Question: I want to download the Android SDK API 20 through the SDK Manager.
However, only the "wear" version (for watches etc.) is present:
Not the standard version I'm looking for: 4.4.2 (API 20).
Here's a screen showing the possible options:

Why isn't it present?
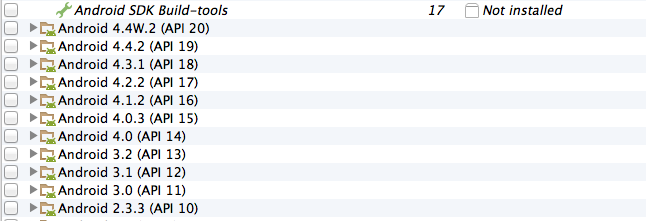
Answer: > However, only the "wear" version (for watches etc.) is present: 4.4W.2 (API 20)
Not the standard version I'm looking for: 4.4.2 (API 20).
That is because there is no "standard version". API Level 20 is 4.4W, for Android Wear devices. There is no API Level 20 for non-Wear devices, nor will there ever be one.
> Ok, so what should I download if I got this from my IDE (IntelliJ): Please install Android target 20 (the Android newest SDK)
The one that is showing in your SDK Manager, as 4.4W.